Interaction volume radius: 5 \u00c5
Interaction volume height: 25 \u00c5
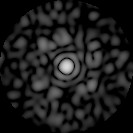
Disorder parameter: 0.8173